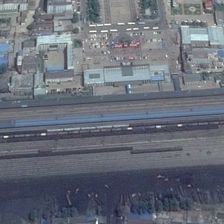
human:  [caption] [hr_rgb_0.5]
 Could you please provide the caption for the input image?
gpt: many buildings with a parking lot and a square are beside a railway station .

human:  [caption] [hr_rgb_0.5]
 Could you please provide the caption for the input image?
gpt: many buildings with a parking lot and a square are beside a railway station .

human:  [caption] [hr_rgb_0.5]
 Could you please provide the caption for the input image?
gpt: many buildings with a parking lot and a square are beside a railway station .

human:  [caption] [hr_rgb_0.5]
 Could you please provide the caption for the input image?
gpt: many buildings with a parking lot and a square are beside a railway station .

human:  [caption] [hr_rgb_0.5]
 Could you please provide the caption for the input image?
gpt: many buildings with a parking lot and a square are beside a railway station .